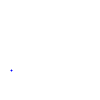
Particle: pion